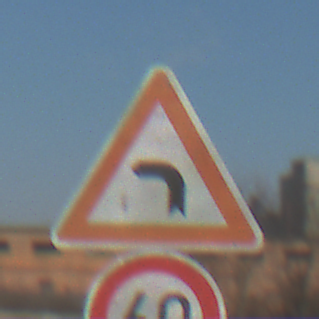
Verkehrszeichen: KurveLinks
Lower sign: Geschwindigkeit60
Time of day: MorningAfternoon
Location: Outdoor (Nature)
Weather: PartlyCloudy
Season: NotSpecified
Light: Natural